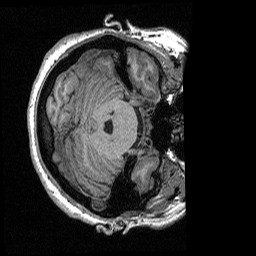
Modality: T1w
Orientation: axial
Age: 31
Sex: female
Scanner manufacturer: siemens
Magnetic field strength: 3 T
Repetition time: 2.3 s
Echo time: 0.00298 s